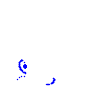
Particle: kaon